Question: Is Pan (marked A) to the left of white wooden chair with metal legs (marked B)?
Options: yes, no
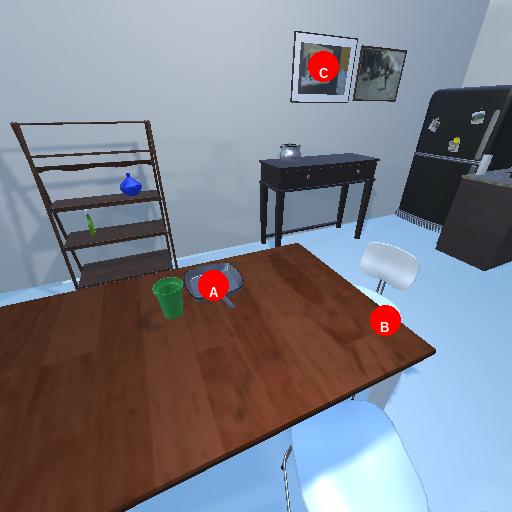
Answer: yes